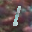
Label: 1